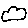
Label: cloud